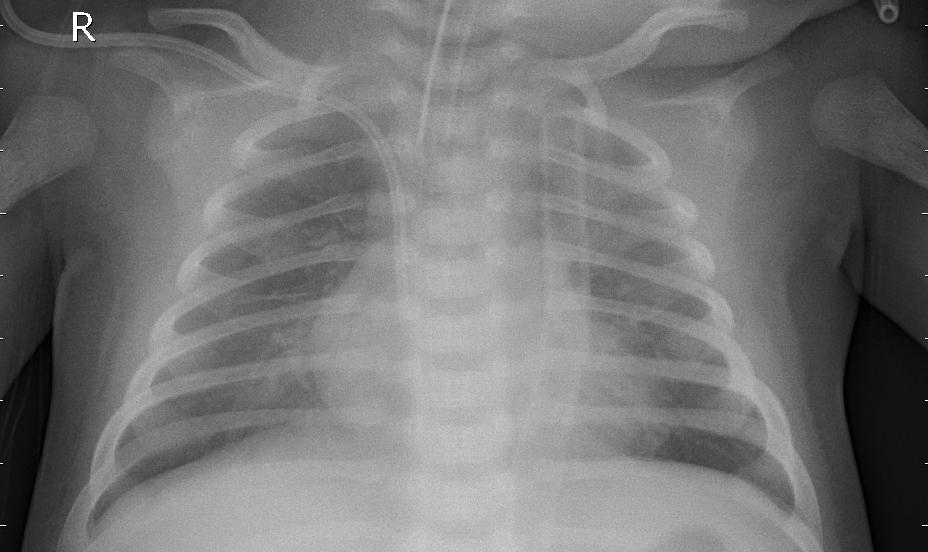
Diagnosis: PNEUMONIA